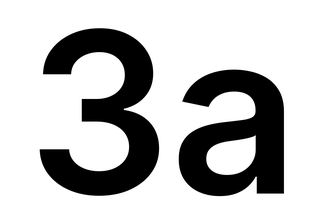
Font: Inter_SemiBold